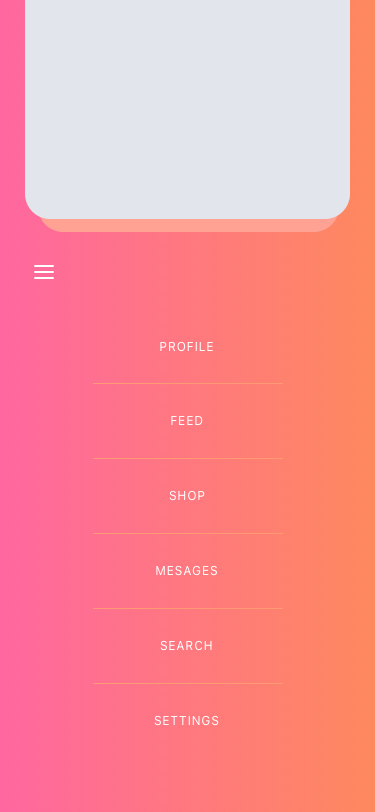
Text in this UI design:
BLOG
CONCERTS
ARTISTS
RADIO
MUSIC PLAYER
HOME